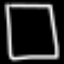
Label: square